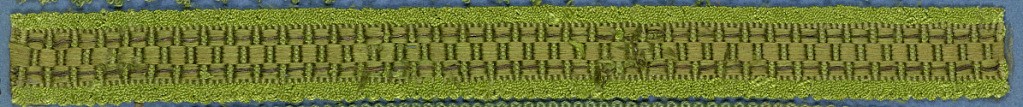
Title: Trimming
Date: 19th century
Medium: silk Technique: woven
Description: Green trimming fragment in a checkboard design.